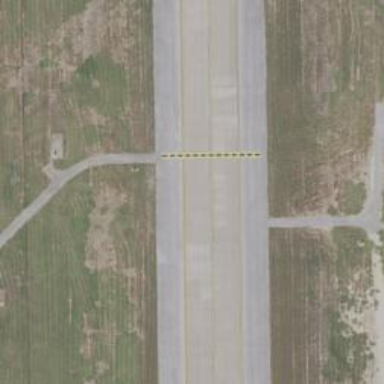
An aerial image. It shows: View of taxiway at the airport.